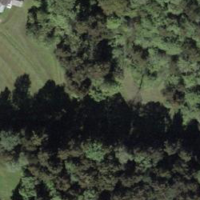
EUNIS habitat code: 41
Species observed at this site:
Melanargia galathea